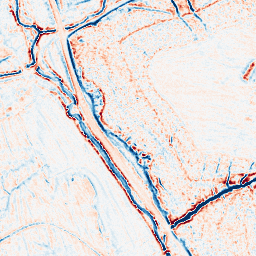
Category: edge_preserving
Decomposition family: bilateral
Decomposition parameters: d: 9
sigma_color: 100
sigma_space: 25
Upsampling method: regularized
Upsampling parameters: scale: 2
lambda_reg: 0.001
Upsampling scale: 2